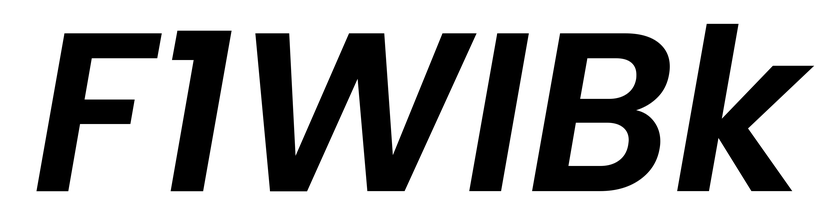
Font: Poppins-SemiBoldItalic